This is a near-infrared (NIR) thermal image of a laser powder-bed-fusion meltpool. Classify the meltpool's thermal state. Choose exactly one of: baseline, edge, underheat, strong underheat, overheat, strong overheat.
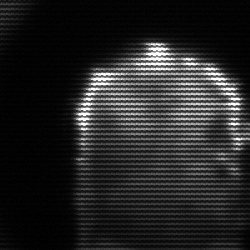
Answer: baseline